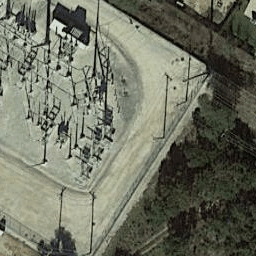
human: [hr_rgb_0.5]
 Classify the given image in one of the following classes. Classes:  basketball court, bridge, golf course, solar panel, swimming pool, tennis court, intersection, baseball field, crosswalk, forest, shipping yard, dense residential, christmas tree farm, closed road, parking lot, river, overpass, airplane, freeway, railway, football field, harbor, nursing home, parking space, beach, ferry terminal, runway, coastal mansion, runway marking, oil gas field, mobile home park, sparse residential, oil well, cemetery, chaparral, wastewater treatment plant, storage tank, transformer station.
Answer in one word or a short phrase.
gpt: transformer station